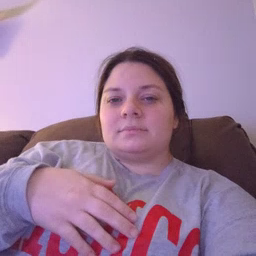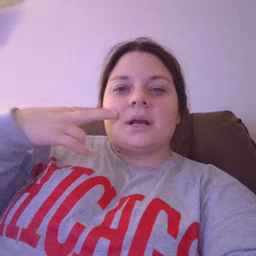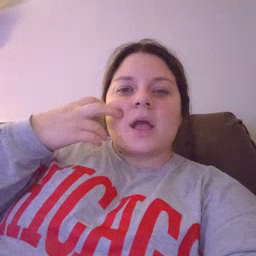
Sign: gum